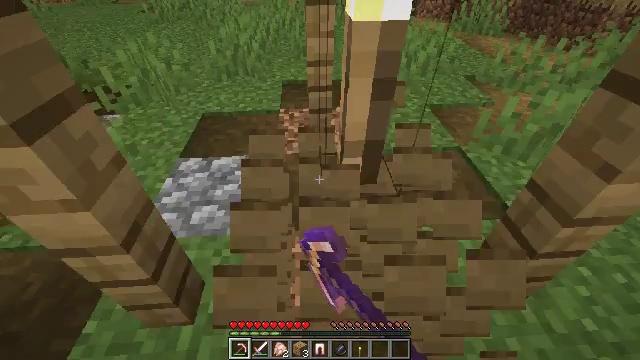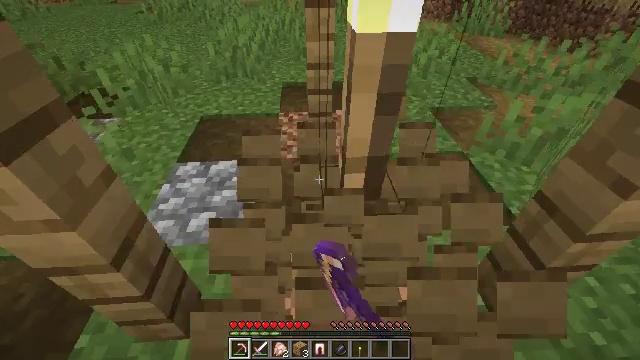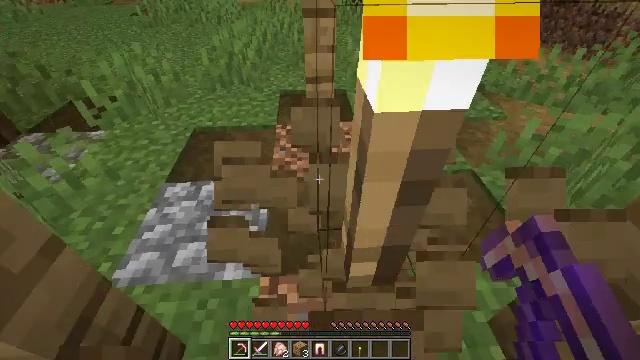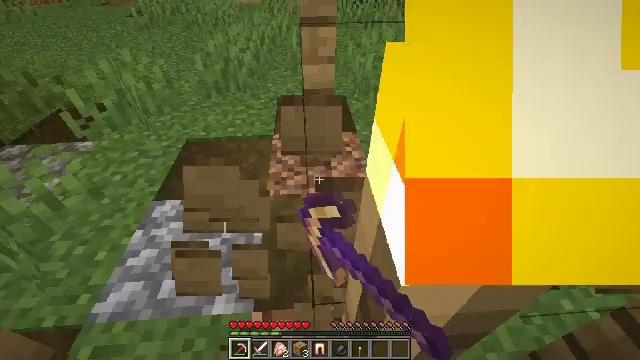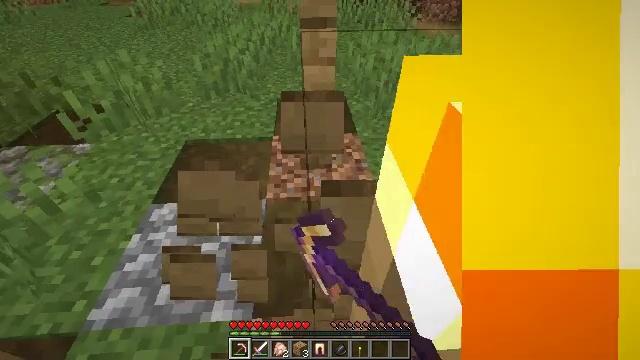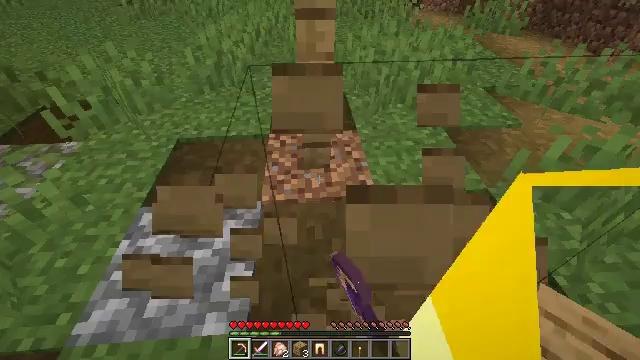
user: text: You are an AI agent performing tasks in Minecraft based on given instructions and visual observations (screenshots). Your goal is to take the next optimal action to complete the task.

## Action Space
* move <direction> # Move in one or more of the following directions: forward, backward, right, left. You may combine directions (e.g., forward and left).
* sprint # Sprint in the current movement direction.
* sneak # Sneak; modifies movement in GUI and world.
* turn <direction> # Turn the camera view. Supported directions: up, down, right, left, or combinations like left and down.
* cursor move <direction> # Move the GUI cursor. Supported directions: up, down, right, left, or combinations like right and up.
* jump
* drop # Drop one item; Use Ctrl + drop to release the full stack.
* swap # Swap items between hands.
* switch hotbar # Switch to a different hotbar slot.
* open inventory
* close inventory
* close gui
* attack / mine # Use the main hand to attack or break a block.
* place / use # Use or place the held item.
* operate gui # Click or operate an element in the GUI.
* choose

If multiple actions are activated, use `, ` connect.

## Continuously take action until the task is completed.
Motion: motion action
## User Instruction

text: Gather some oak planks.
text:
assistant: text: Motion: move forward, attack / mine
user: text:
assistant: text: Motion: move forward, attack / mine
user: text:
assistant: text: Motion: move forward, attack / mine
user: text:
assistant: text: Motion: attack / mine
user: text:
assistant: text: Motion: turn down, attack / mine
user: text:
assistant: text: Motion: attack / mine